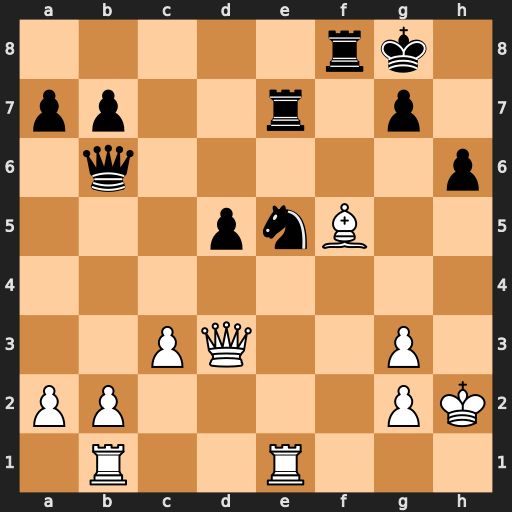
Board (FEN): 5rk1/pp2r1p1/1q5p/3pnB2/8/2PQ2P1/PP4PK/1R2R3
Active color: w
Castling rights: -
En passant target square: -
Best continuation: Qxd5+ Kh8 Rxe5 Rxe5 Qxe5